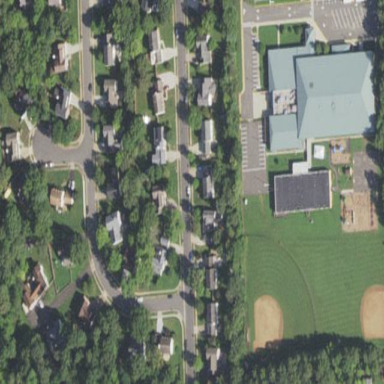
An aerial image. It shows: School.